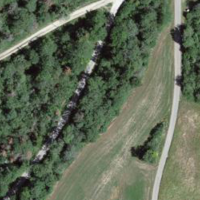
EUNIS habitat code: 41
Species observed at this site:
Hippocrepis emerus